Interaction volume radius: 5 \u00c5
Interaction volume height: 10 \u00c5
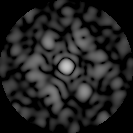
Disorder parameter: 0.6107